Field crop: maize
Growth stage: 2
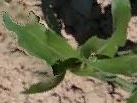
Species: maize